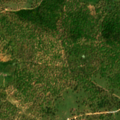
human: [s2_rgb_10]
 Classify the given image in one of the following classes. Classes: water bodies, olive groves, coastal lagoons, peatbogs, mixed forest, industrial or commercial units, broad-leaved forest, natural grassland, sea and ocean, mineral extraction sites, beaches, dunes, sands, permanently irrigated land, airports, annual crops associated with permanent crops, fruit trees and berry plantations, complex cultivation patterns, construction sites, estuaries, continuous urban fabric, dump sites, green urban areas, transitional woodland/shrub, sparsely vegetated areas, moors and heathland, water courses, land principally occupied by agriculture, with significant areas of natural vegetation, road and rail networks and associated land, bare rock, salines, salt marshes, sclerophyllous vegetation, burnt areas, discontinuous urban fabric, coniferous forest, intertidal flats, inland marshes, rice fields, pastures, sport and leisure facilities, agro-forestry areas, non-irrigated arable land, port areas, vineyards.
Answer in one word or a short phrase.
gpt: continuous urban fabric